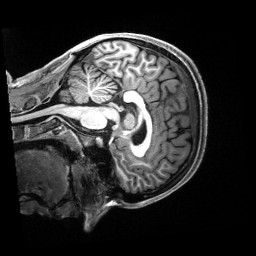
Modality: T1w
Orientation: sagittal
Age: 20
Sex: female
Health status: healthy
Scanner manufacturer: siemens
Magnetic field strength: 3 T
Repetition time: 2.5 s
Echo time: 0.00222 s